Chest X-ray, AP view. Patient: 41 years old, sex M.
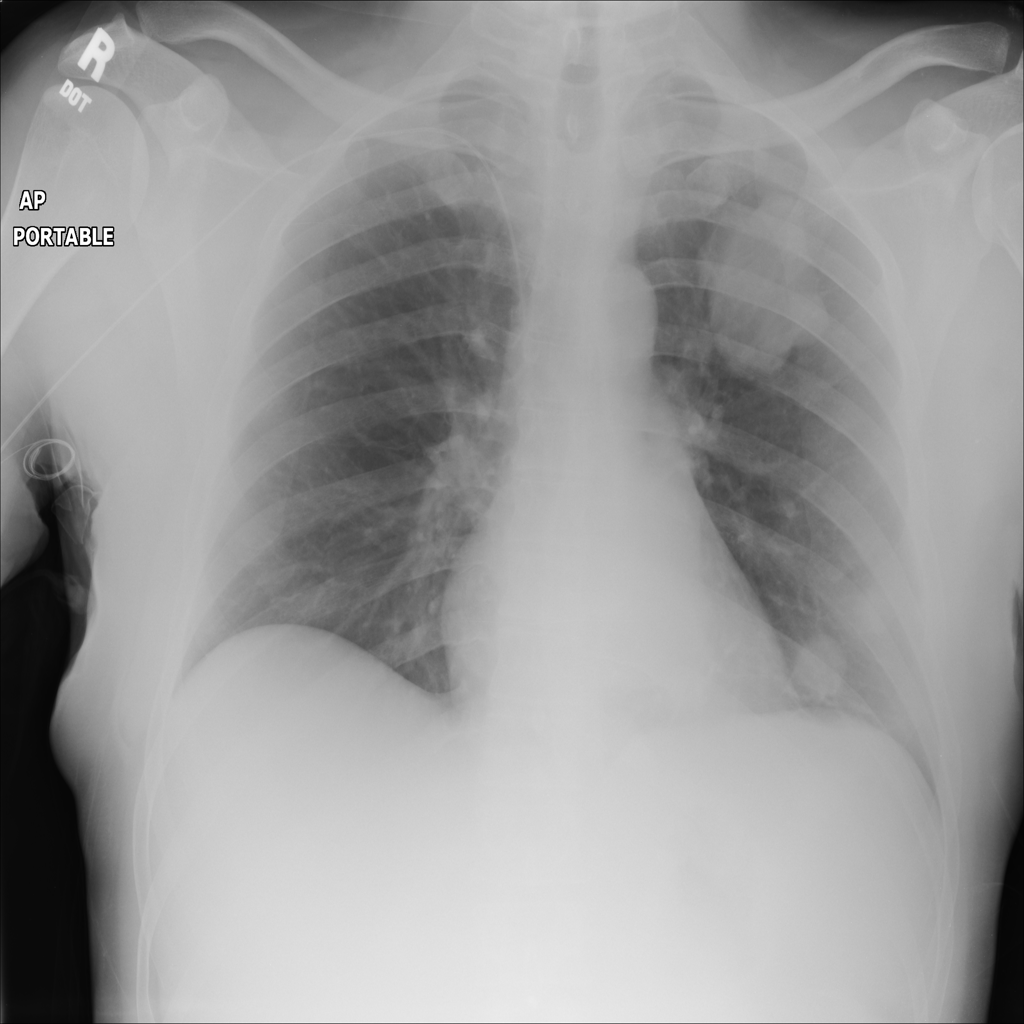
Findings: No Finding